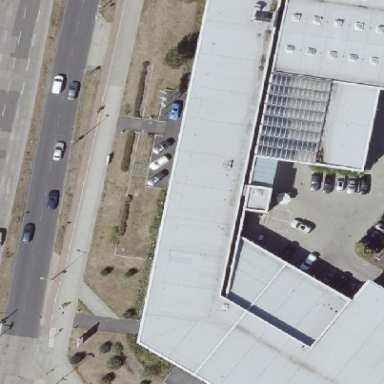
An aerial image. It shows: View of roof of building.